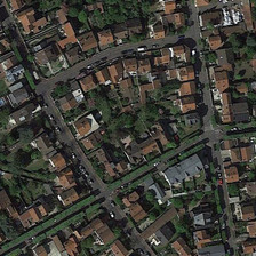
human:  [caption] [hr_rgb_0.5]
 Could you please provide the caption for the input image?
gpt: We can see compact houses and gardens surrounded by trees in the courtyard block.

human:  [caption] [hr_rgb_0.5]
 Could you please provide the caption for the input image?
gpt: you can see compact houses as well as gardens in the block block block surrounded by trees.

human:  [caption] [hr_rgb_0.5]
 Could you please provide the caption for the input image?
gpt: We can see luxuriously built houses and gardens in a rectangular block surrounded by trees.

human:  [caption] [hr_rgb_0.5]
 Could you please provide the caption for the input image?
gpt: we can see a dense residential area where roofs are mostly red .

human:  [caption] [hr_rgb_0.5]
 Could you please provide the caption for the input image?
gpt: We came to a cabin and a tree in the square.